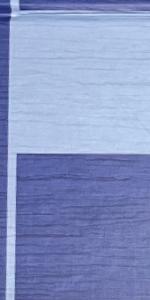
Label: Empty